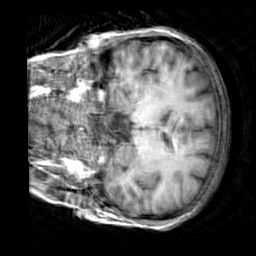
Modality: T1w
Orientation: coronal
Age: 21
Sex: female
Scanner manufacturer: siemens
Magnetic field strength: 3 T
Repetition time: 2.3 s
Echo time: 0.00303 s